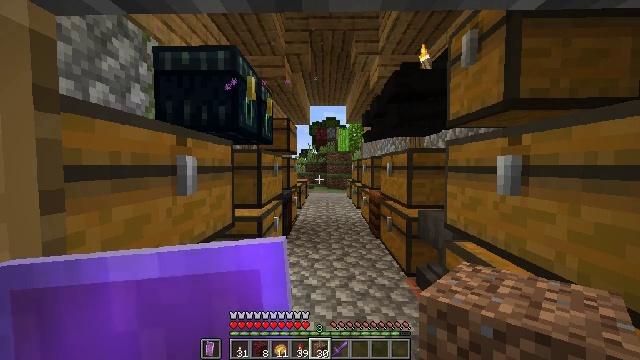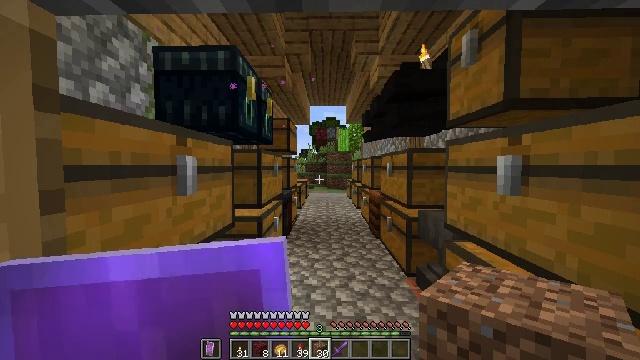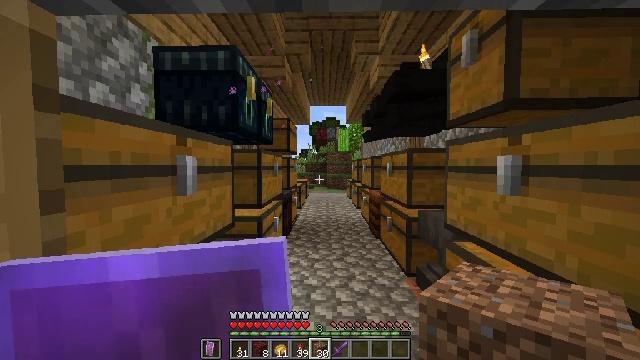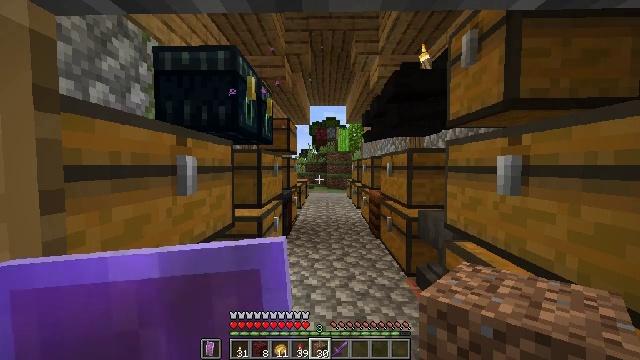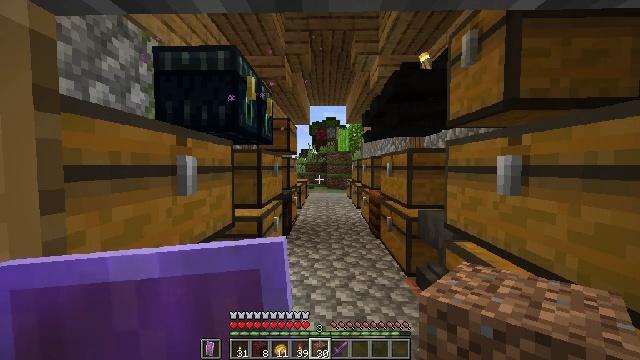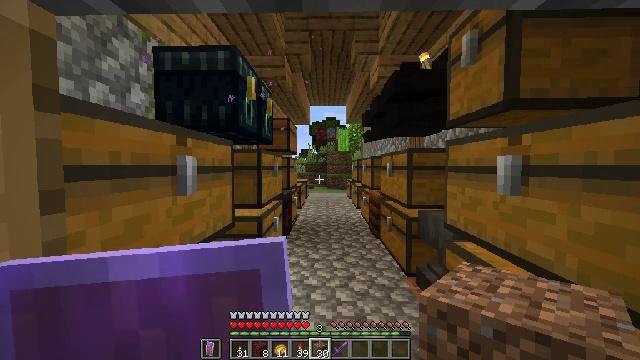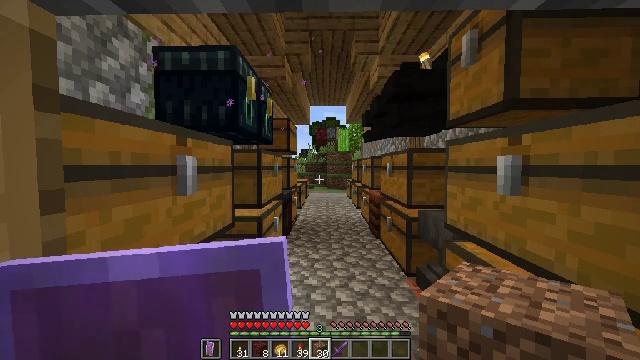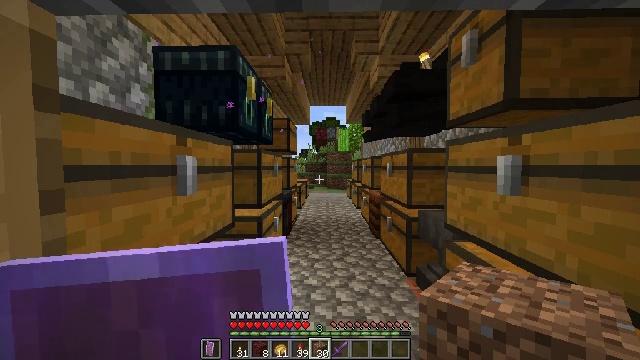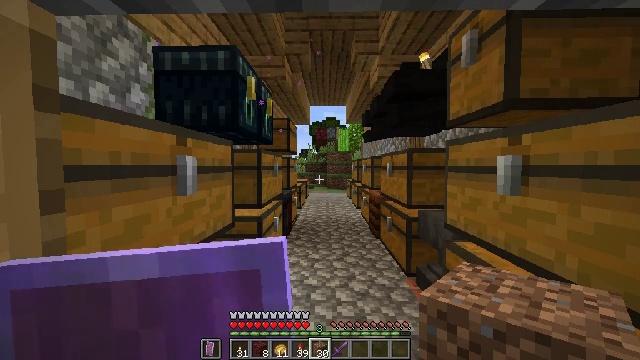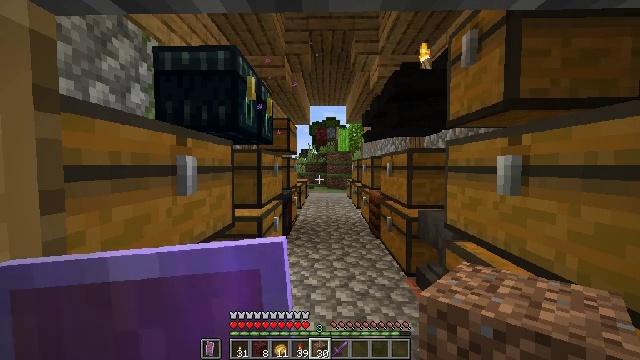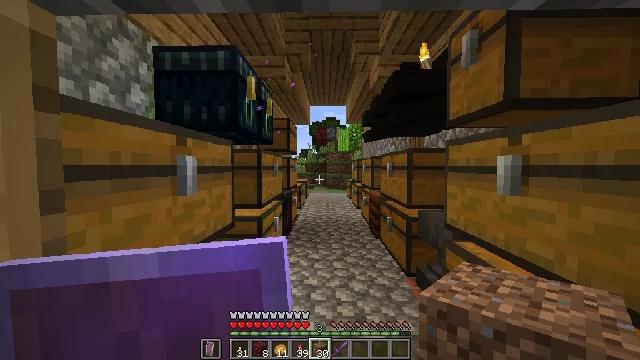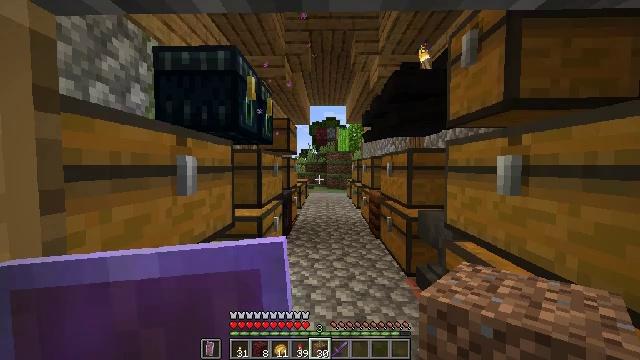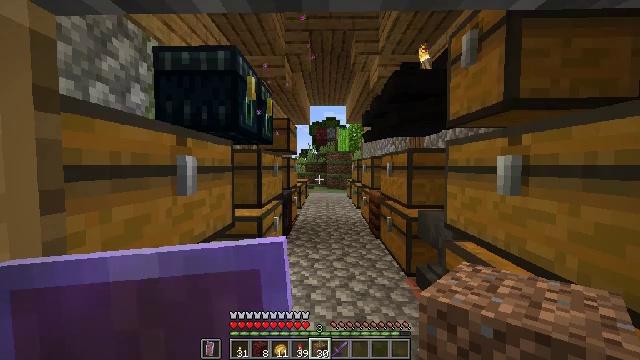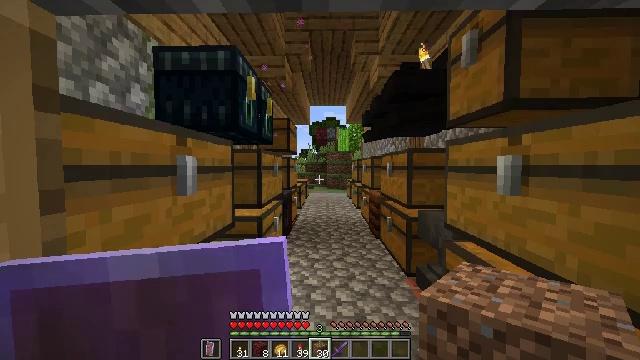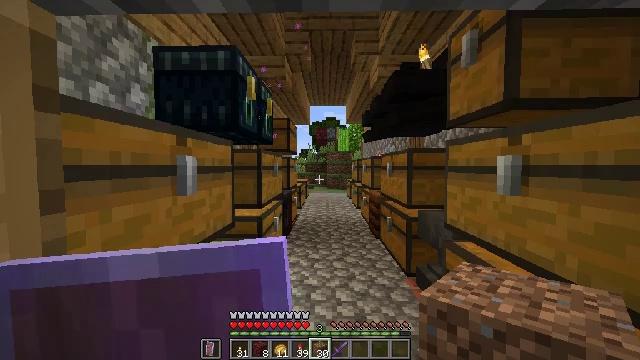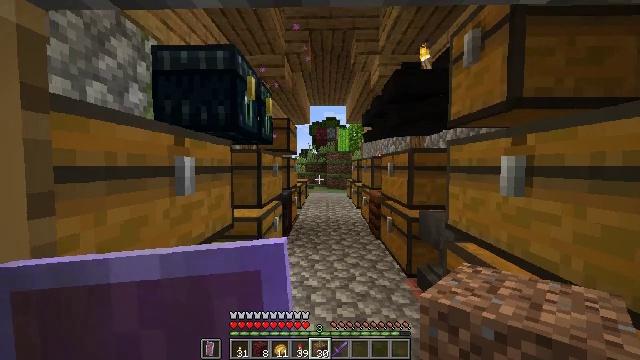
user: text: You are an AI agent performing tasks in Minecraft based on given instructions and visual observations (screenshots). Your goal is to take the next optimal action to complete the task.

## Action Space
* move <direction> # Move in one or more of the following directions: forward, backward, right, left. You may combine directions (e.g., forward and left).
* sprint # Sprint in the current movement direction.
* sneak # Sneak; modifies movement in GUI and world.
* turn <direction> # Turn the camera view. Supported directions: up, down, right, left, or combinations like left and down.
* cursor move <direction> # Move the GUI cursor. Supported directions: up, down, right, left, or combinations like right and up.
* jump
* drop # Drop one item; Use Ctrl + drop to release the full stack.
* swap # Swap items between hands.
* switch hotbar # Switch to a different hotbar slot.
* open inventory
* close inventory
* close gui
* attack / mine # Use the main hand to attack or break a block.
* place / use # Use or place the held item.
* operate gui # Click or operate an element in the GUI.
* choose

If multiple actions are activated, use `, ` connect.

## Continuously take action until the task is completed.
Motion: motion action
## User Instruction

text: Attack the white banner to gather it.
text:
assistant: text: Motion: no_op
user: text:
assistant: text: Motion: no_op
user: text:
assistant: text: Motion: no_op
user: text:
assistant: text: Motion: no_op
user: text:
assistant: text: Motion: no_op
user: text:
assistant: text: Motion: no_op
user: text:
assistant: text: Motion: no_op
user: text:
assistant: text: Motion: no_op
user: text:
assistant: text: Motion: no_op
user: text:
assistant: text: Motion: no_op
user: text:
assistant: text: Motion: no_op
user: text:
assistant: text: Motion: no_op
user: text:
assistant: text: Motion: no_op
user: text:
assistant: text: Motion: no_op
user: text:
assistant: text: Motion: move forward
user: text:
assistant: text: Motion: move forward
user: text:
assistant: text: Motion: move forward
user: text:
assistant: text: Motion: no_op
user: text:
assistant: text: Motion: no_op
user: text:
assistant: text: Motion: move forward
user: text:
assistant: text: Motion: move forward
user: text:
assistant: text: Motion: move forward
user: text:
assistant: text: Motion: move forward
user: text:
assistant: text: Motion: move forward
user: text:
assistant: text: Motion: move forward
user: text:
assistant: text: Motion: move forward
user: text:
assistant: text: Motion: move forward
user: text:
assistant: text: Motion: move forward
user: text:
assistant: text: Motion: move forward
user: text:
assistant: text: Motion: move forward